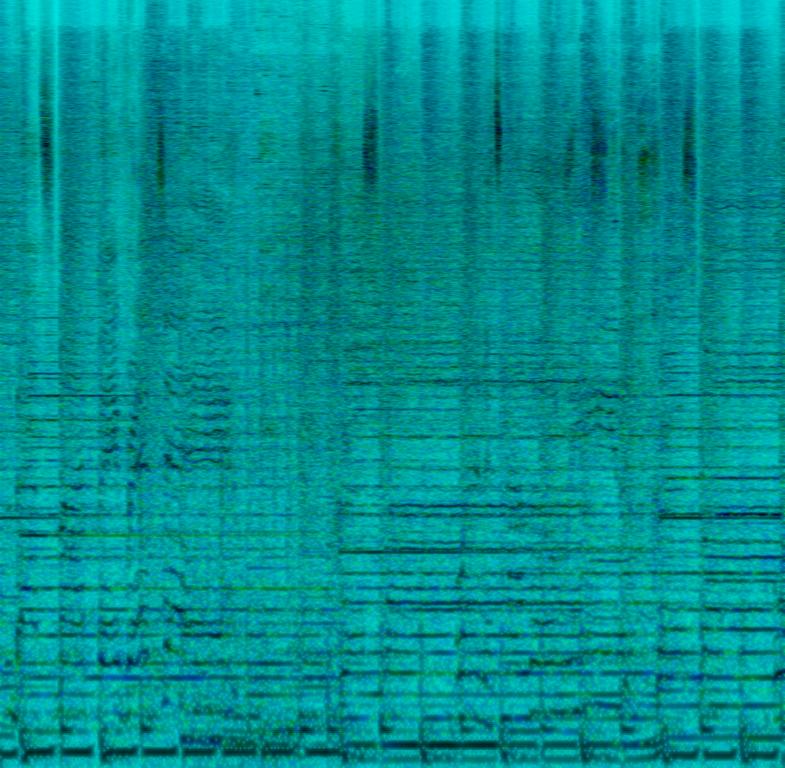
An acoustic drum is playing a constant groove along with an e-bass playing the footnote of an e-piano playing a major chord progression. A e-guitar is ending the phrases of the melody in a lower key. In the background you can hear bells playing. A female sounding voice is singing responding to a small choir taking turns singing a melody. This song may be playing during a cheerful event such as Christmas.